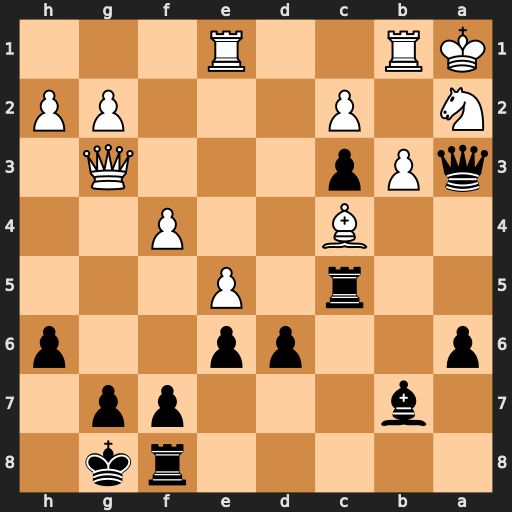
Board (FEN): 5rk1/1b3pp1/p2pp2p/2r1P3/2B2P2/qPp3Q1/N1P3PP/KR2R3
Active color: b
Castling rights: -
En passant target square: -
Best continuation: Qxa2+ Kxa2 Ra5#